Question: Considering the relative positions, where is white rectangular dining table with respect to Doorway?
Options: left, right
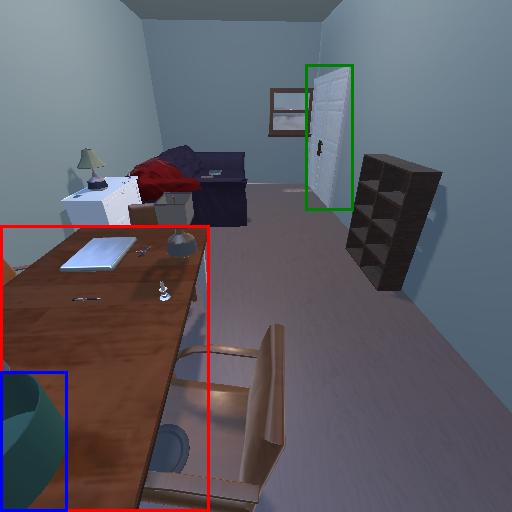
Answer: left